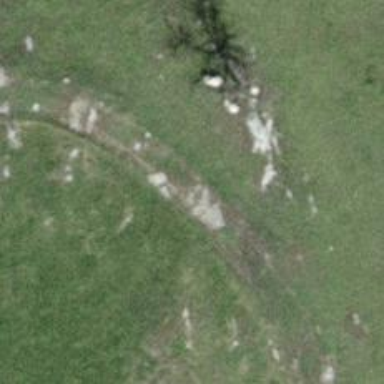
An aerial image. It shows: Grass track road with grade3 tracktype.